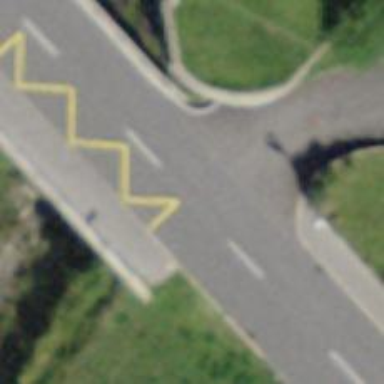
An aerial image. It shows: Asphalt road on secondary bridge.